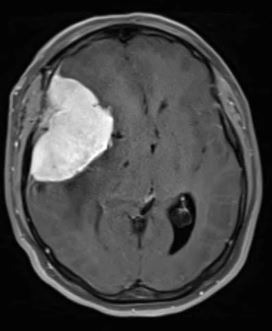
Label: meningioma